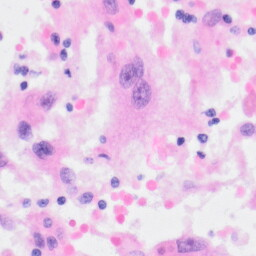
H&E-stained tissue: Kidney